Field crop: maize
Growth stage: 2
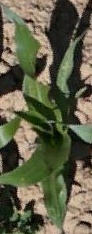
Species: maize